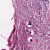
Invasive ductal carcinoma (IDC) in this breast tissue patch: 1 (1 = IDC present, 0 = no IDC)